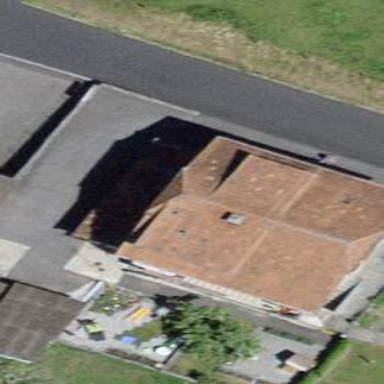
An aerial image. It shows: Residential building.